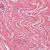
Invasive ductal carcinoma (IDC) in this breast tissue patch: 0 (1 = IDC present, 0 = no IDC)